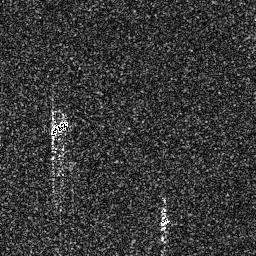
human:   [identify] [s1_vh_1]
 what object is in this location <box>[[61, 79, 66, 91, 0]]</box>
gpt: <ref>1 small ship at the bottom</ref>

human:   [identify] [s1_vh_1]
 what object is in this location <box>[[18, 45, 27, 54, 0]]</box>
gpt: <ref>1 medium ship at the left</ref>